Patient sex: F
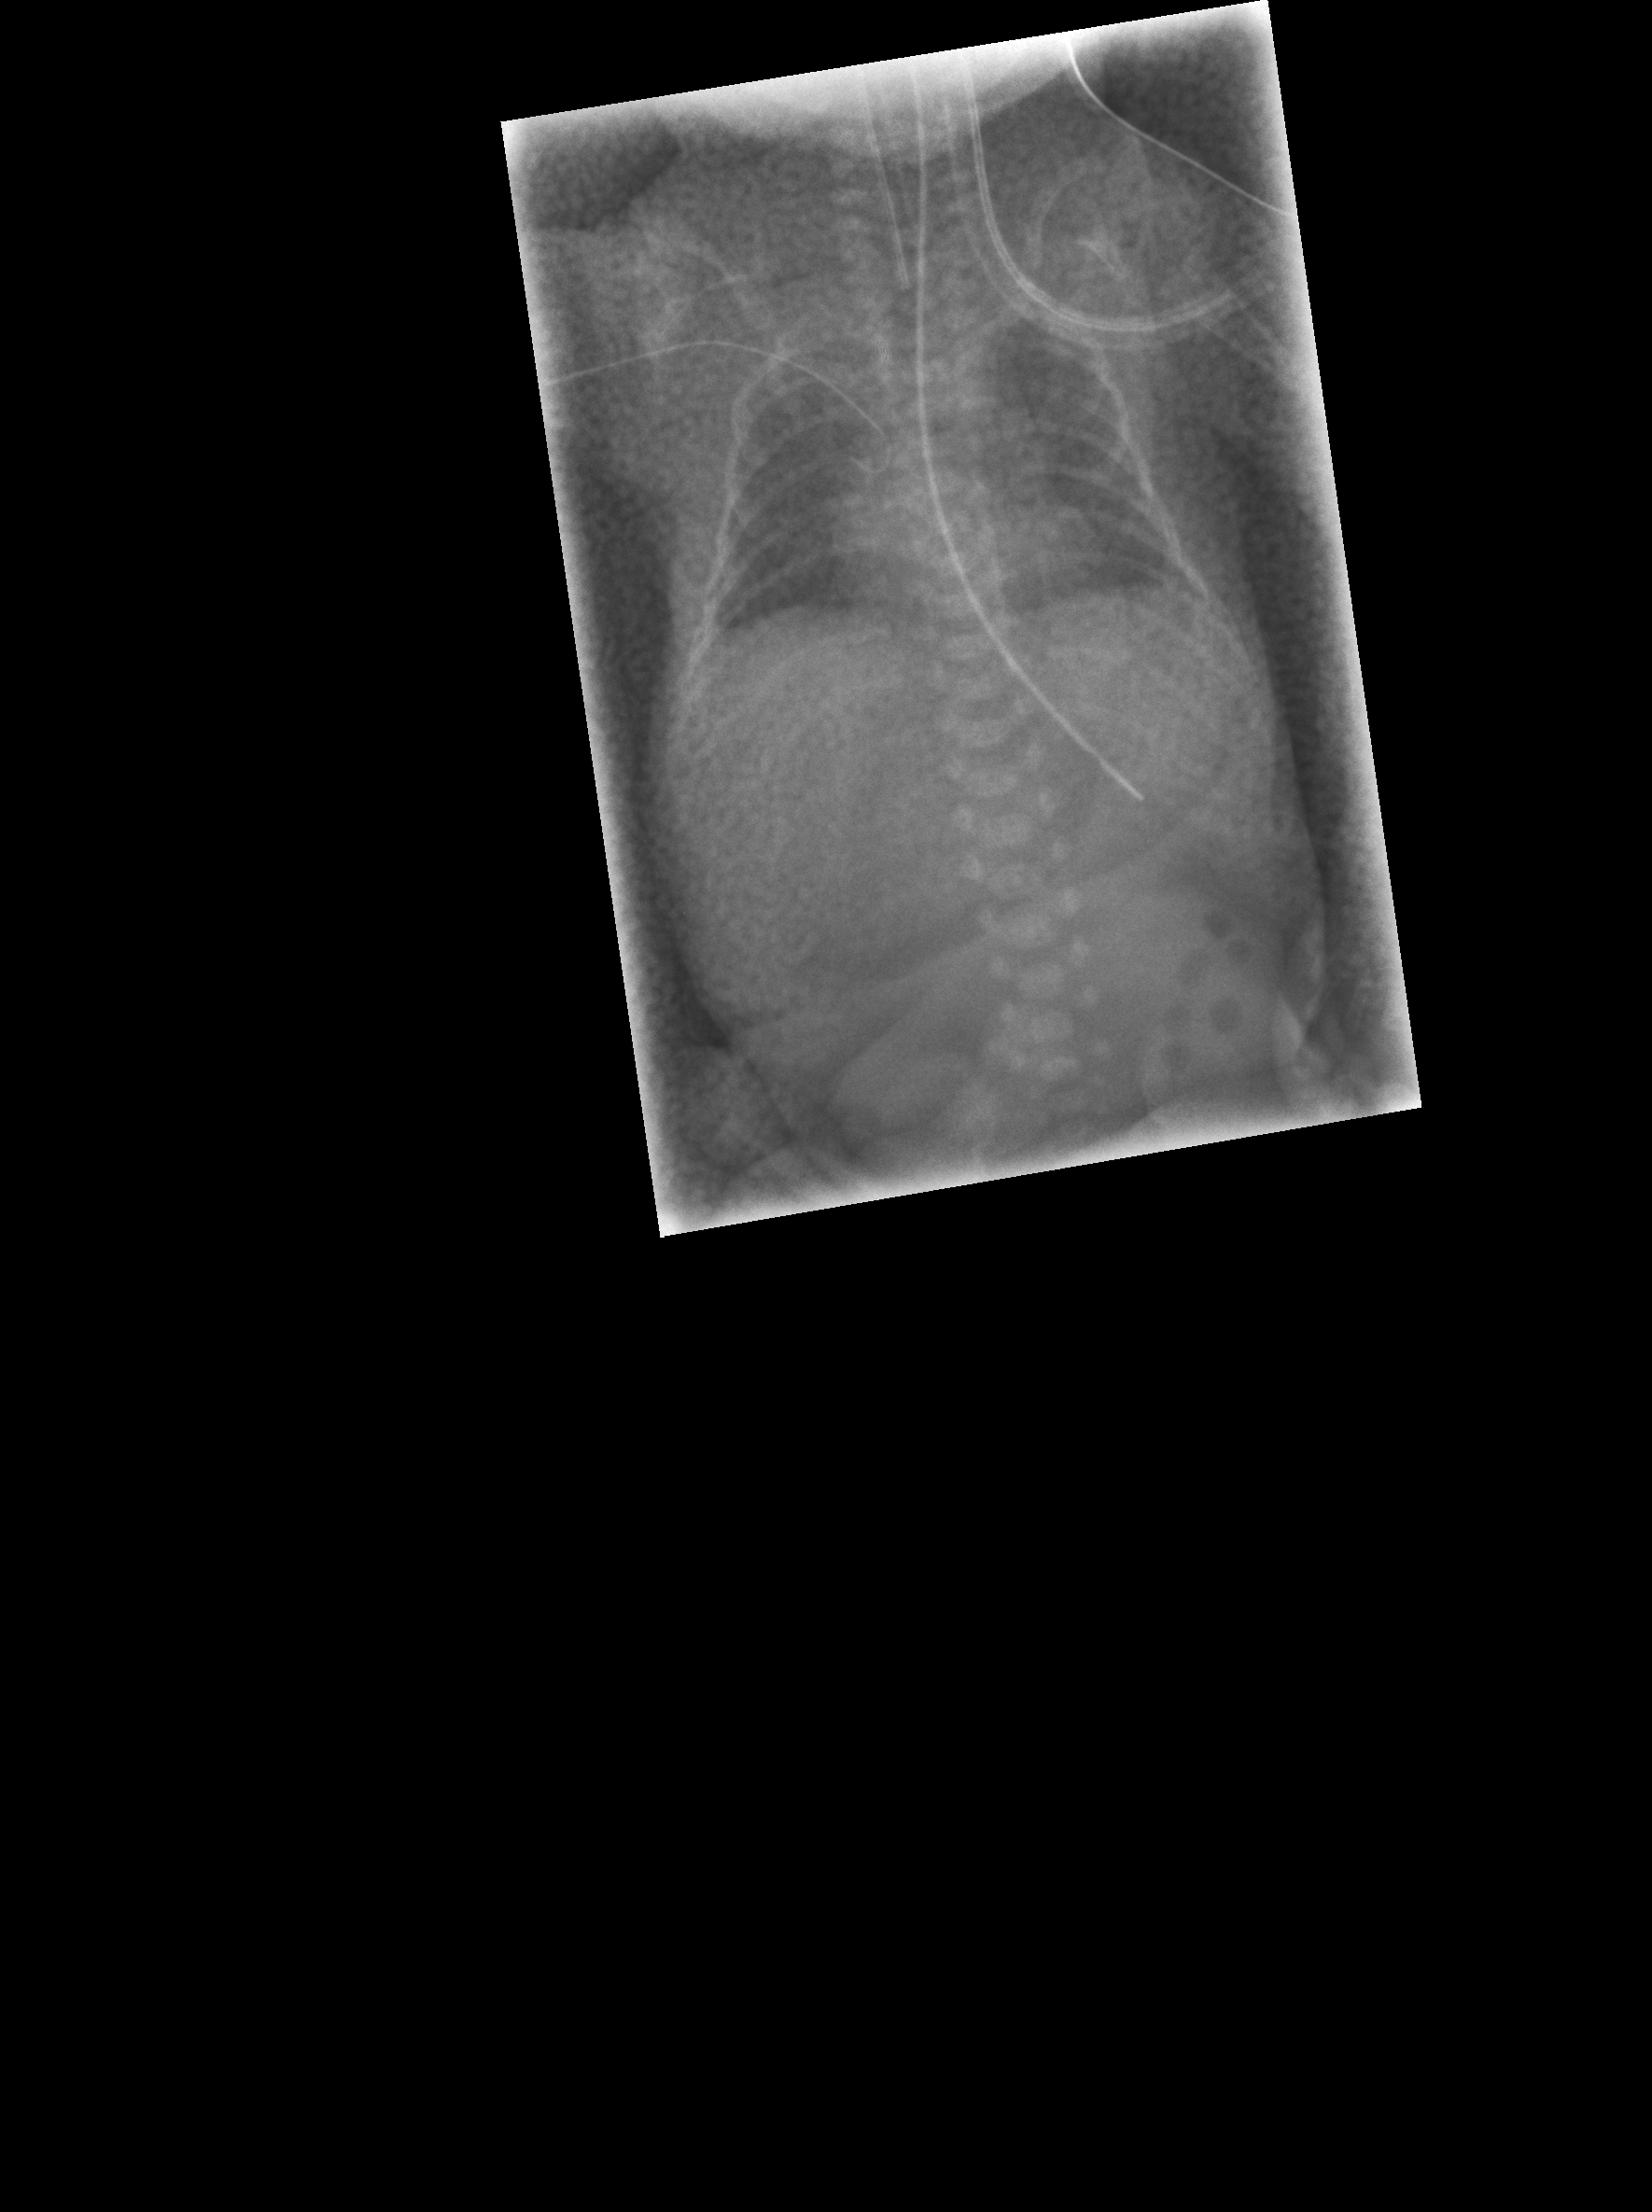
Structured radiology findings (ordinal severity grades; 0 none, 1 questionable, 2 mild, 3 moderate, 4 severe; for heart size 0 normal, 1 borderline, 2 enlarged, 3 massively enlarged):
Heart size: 0
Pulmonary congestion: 1
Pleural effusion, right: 0
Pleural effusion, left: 0
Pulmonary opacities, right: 0
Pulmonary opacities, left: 0
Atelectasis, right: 0
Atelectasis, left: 0